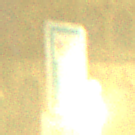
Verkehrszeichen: SackgasseRadverkehrFussgaengerDurchlaessig
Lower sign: HinweisGeaenderteVorfahrtVerkehrsfuehrungVerkehrsregelung3
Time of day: Night
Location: Outdoor (Urban)
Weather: Overcast
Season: NotSpecified
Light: Artificial